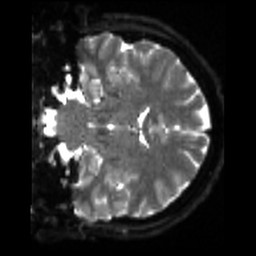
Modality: sbref
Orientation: coronal
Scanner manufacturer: siemens
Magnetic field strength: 3 T
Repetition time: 4 s
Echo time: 0.0594 s